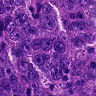
Metastatic tissue present: yes